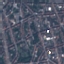
Land use / land cover: Residential